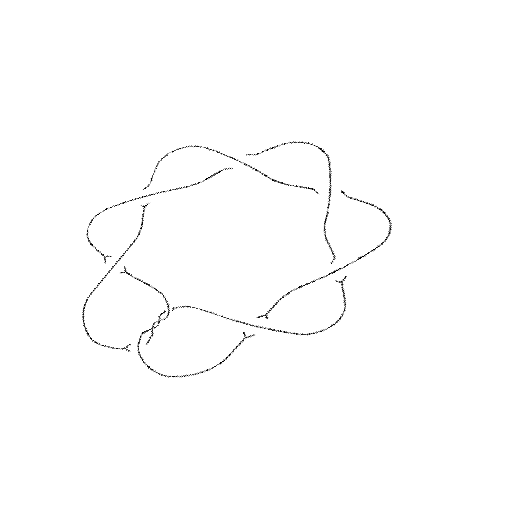
Crossing number: 10